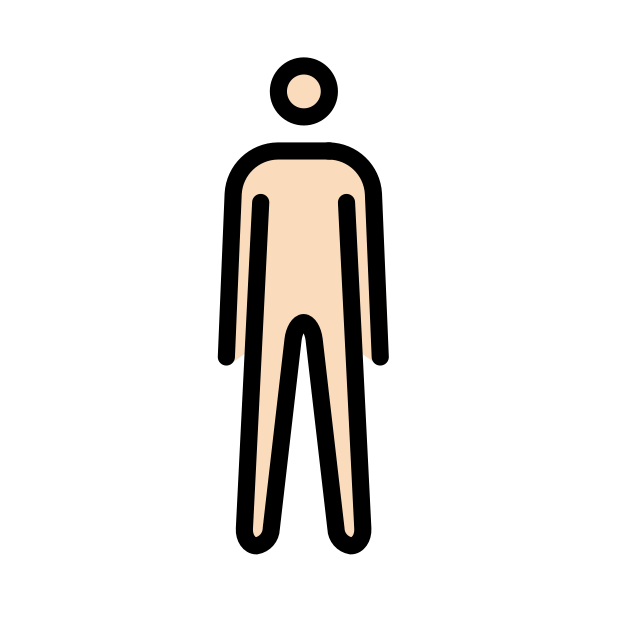
man standing: light skin tone